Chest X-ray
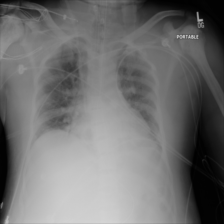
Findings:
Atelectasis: negative
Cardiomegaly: negative
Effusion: negative
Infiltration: negative
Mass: negative
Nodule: negative
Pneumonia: negative
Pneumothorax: negative
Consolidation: negative
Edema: positive
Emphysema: negative
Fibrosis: negative
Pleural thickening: negative
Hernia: negative